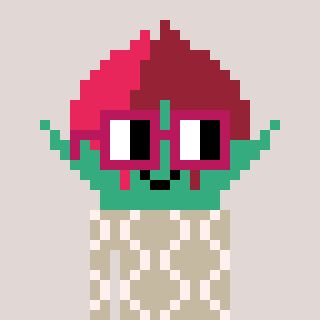
a pixel art character with square dark red glasses, a rosebud-shaped head and a bege-colored body on a warm background